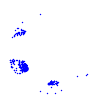
Particle: electron